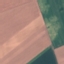
Land use / land cover class: AnnualCrop